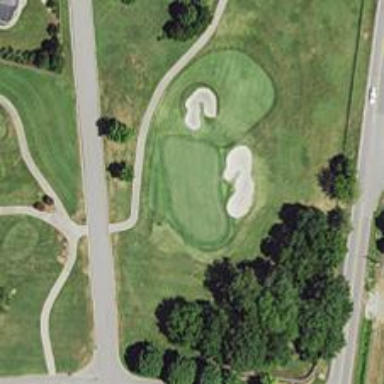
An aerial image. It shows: View of golf hole.